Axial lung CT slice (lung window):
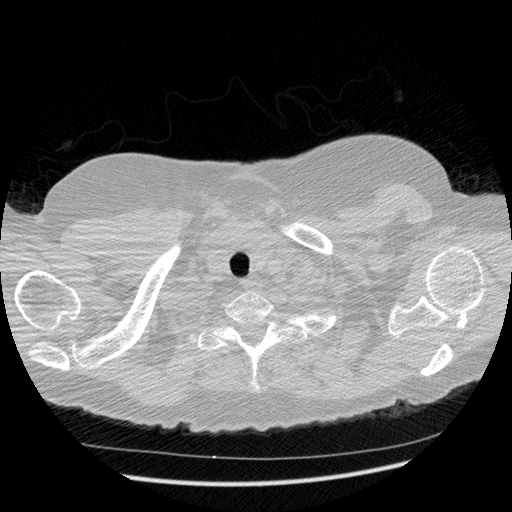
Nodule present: no